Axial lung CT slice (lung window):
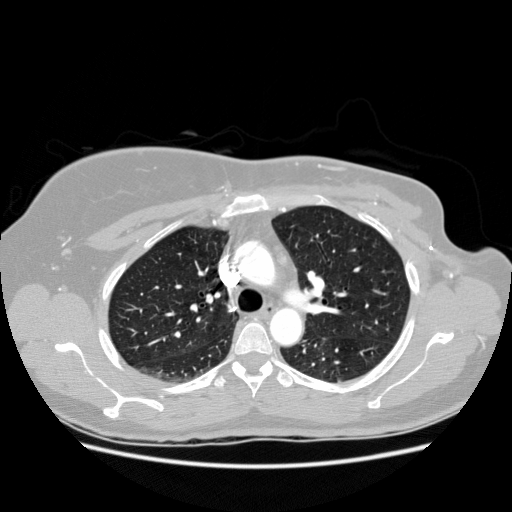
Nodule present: no